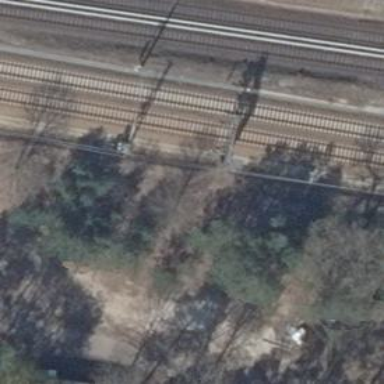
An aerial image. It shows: Railway signal.